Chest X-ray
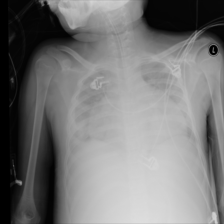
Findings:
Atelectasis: negative
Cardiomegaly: positive
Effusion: positive
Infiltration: negative
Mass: negative
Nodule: negative
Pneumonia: negative
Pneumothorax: negative
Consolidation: negative
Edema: negative
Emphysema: negative
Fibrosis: negative
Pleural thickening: positive
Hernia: negative